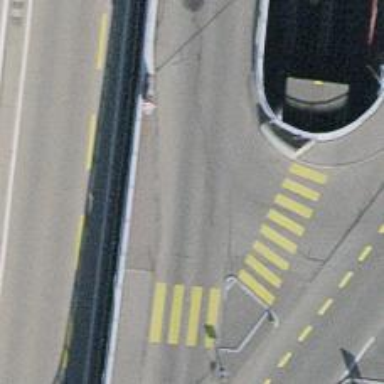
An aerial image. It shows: Secondary link road on asphalt bridge.